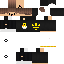
A male human skin with dark skin, wearing brown long hair dressed in a blue hoodie and black pants, featuring a closed mouth.